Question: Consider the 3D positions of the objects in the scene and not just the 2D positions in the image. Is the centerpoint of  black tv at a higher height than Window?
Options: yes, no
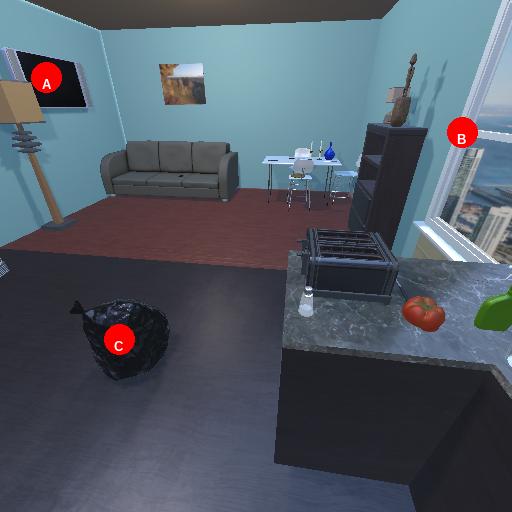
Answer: yes